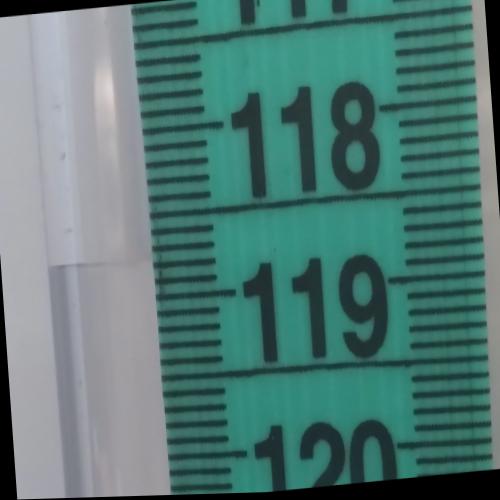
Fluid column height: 118.8 cm